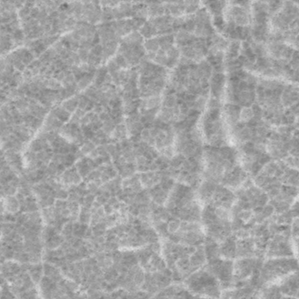
Label: frost